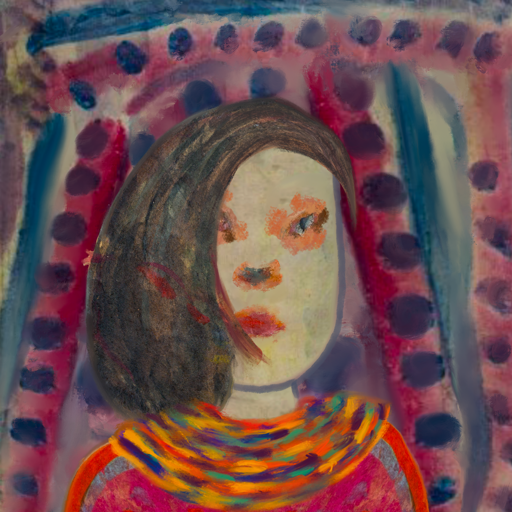
Background: HillGirl, Head And Neck Front: Hill_Girl, Face Front: Boggyland, Bust: Sisters, Hair Front: Gypsy_Mother, Head Accessory: Blank, Second Necklace: An_Impression_2, Necklace: Blank, Baby: Blank